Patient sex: M
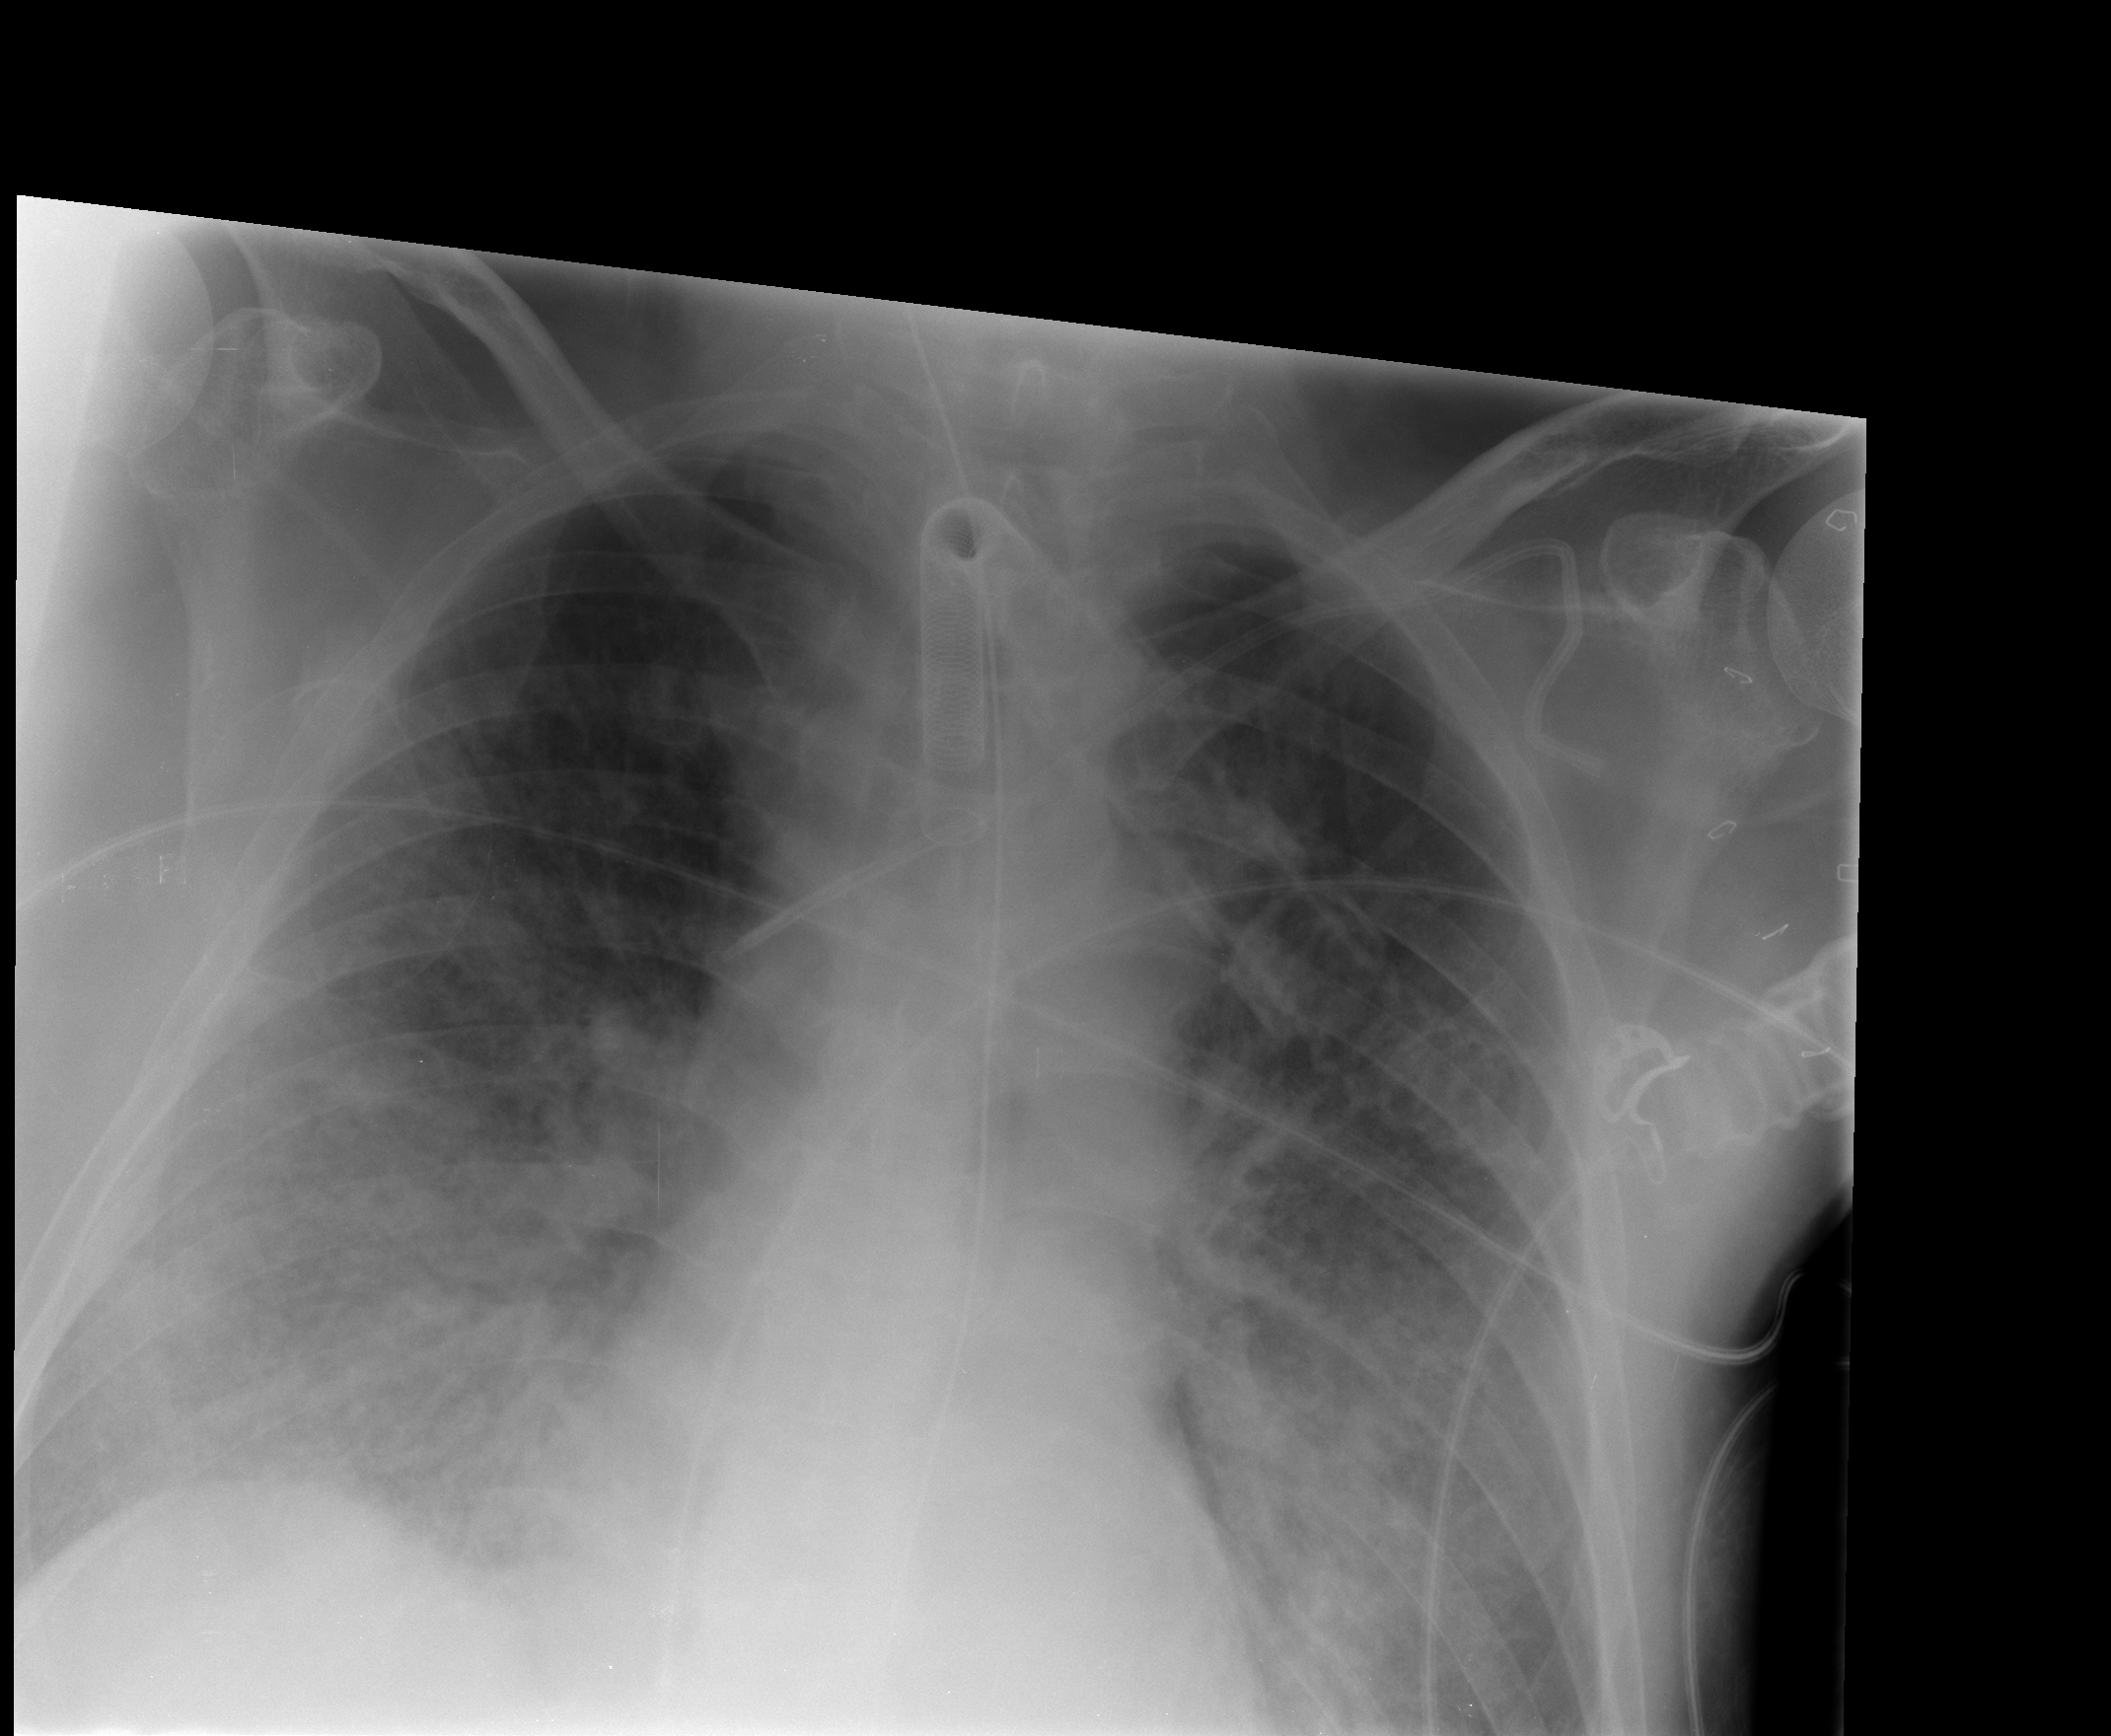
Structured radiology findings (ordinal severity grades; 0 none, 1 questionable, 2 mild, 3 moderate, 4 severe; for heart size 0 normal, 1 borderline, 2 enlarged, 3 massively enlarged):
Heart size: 0
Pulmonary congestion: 3
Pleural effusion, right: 0
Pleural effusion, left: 0
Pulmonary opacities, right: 3
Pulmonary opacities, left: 3
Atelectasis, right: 2
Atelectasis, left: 2